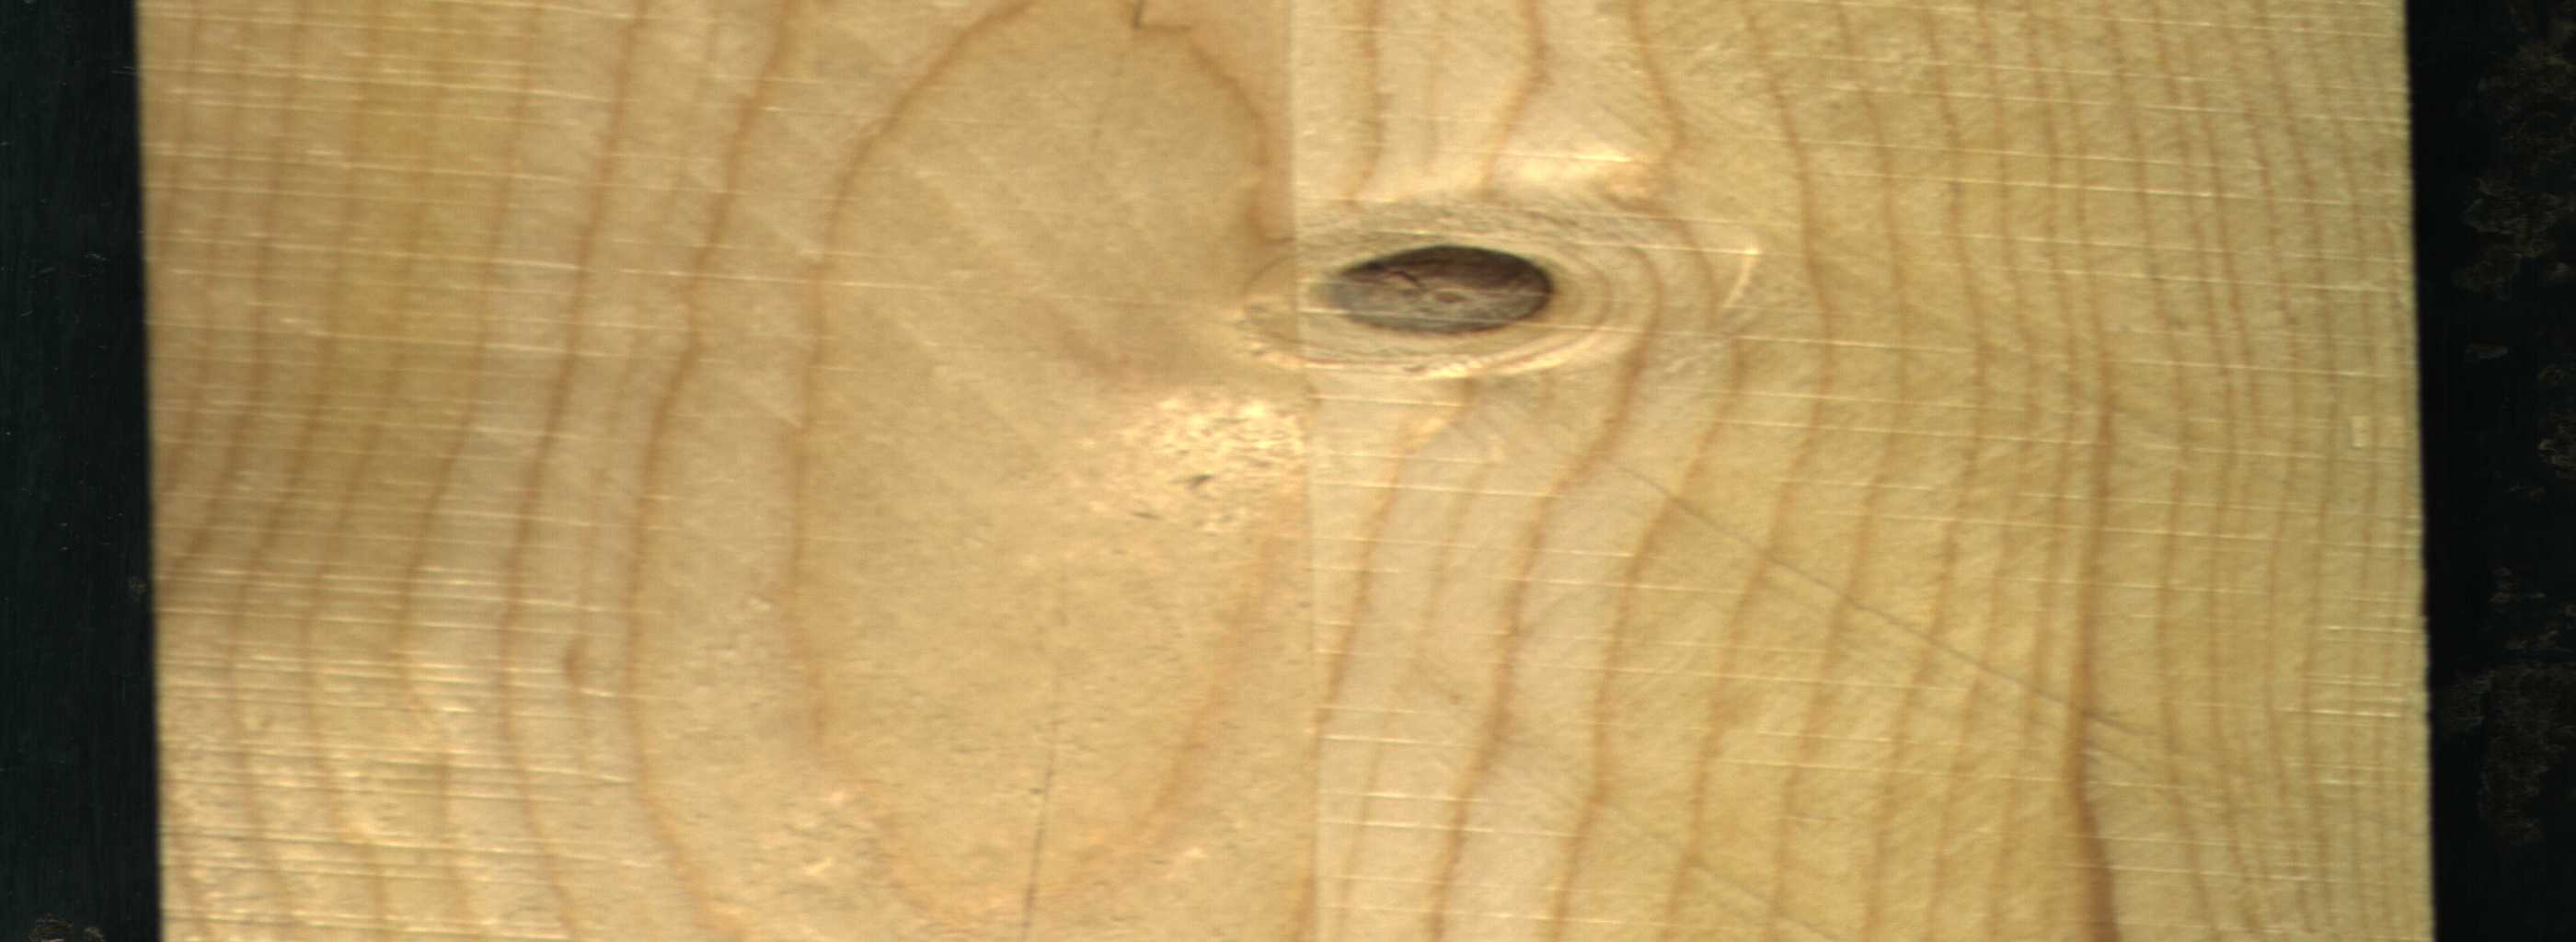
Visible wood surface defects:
Dead_Knot